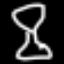
Label: hourglass